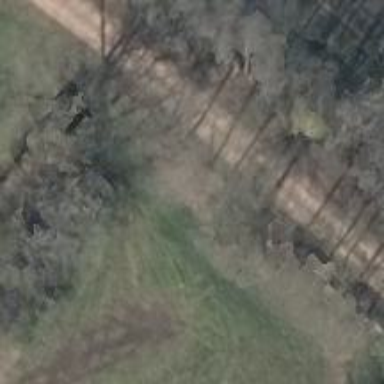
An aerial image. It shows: Row of deciduous broadleaved trees.